Aerial crown-view tile of a tropical tree (Barro Colorado Island, Panama), acquired 20241216:
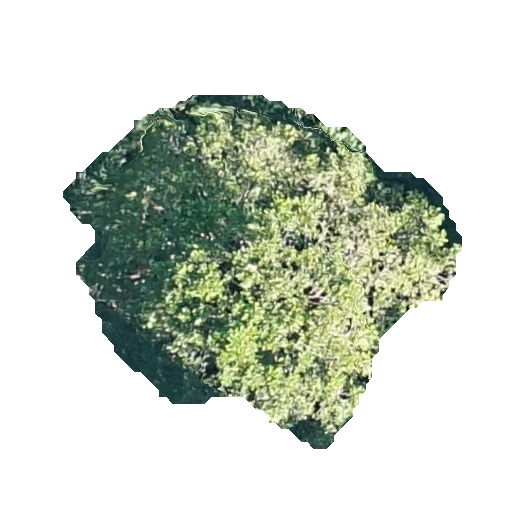
Species: Poulsenia armata
GBIF accepted scientific name: Poulsenia armata
Crown area: 131.801 m²